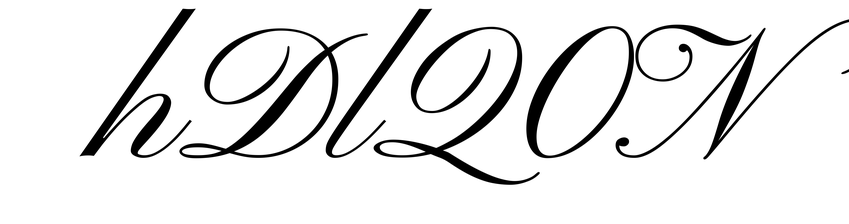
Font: PinyonScript-Regular